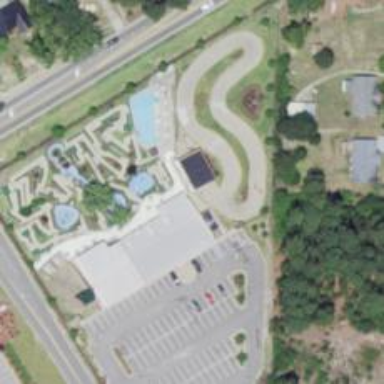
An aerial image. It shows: Karting raceway.